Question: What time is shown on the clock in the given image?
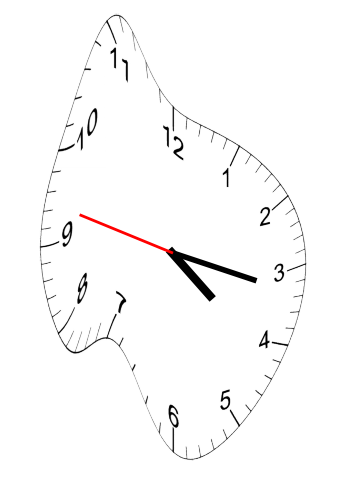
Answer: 04:16:47